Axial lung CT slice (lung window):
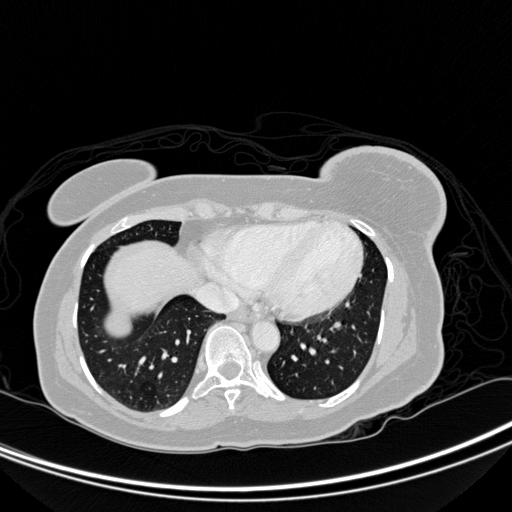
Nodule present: no